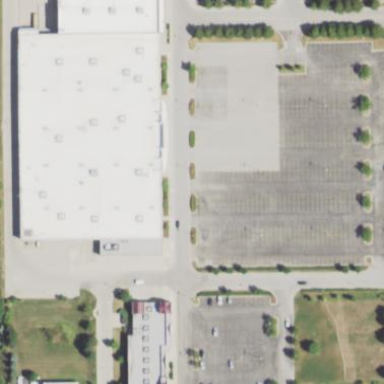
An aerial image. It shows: Retail building housing department store.